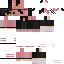
A female human skin with medium skin, wearing brown long hair dressed in a black hoodie and black pants, featuring a closed mouth.